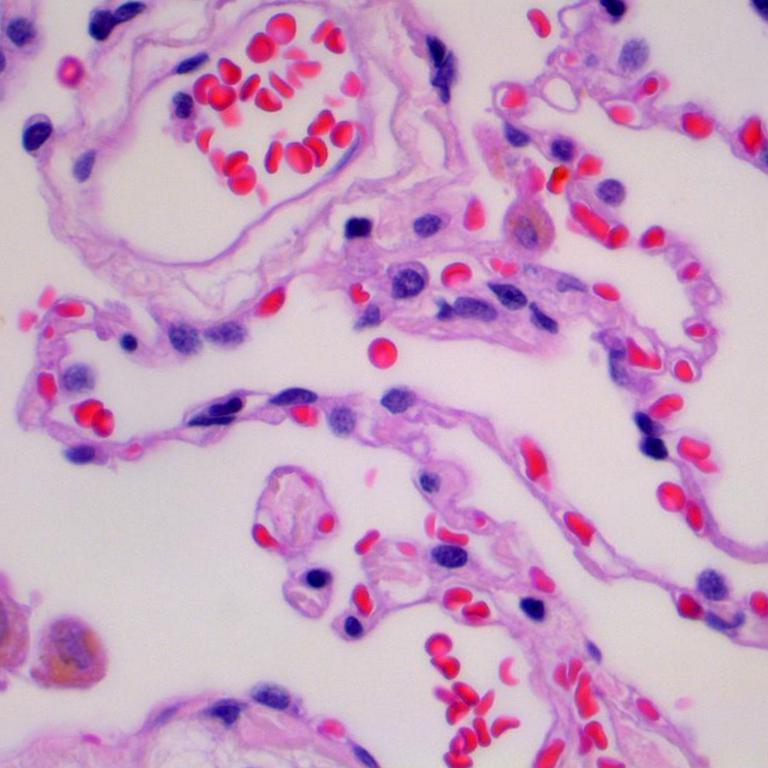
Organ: lung
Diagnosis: benign